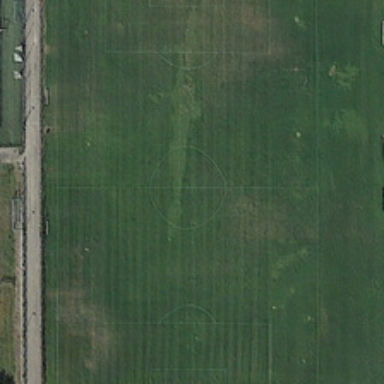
The playground consists of a red track and a green football field .